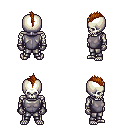
a pixel art fantasy rpg character, male body template, skeleton, steel chest armor, metal pants, brunette mohawk hairstyle, metal gloves, four views (front, back, left, right), 2x2 character sprite sheet, small pixel art, hard edges, no anti-aliasing